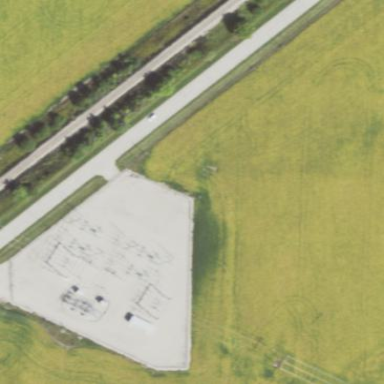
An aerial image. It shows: Power substation.